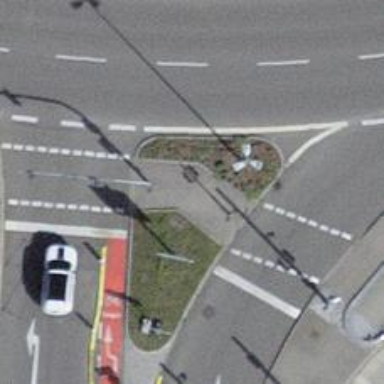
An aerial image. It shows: Asphalt footway with crossing equipped with traffic signals.